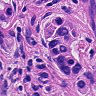
Metastatic tissue present: yes